Field crop: tomato
Growth stage: 1
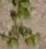
Species: portulaca